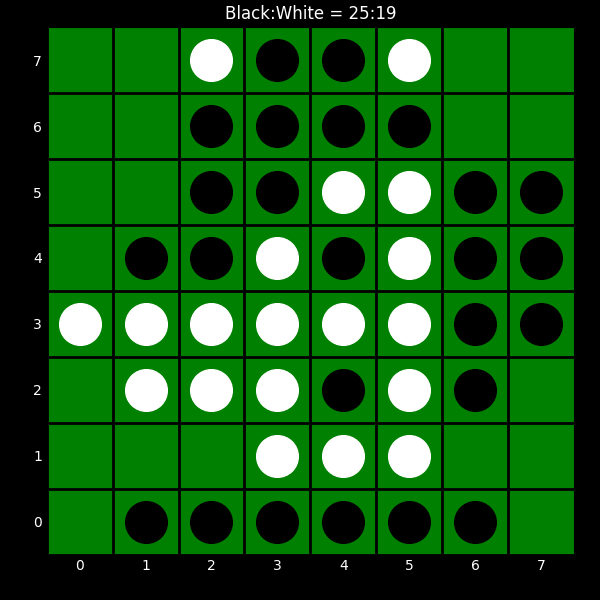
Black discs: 25
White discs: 19